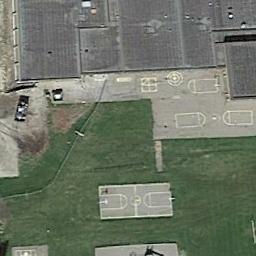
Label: basketball_court